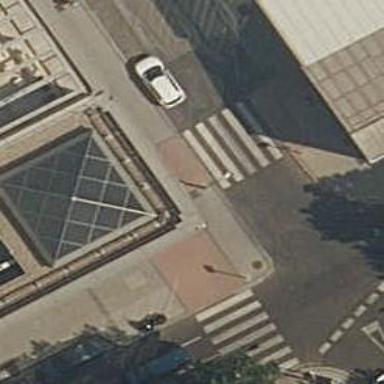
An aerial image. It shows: Marked road crossing.